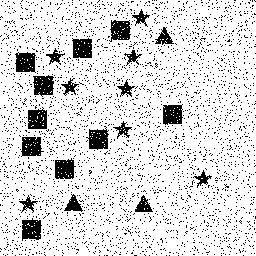
Squares: 10
Triangles: 3
Stars: 8
Total shapes: 21